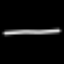
Label: line